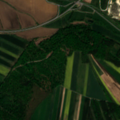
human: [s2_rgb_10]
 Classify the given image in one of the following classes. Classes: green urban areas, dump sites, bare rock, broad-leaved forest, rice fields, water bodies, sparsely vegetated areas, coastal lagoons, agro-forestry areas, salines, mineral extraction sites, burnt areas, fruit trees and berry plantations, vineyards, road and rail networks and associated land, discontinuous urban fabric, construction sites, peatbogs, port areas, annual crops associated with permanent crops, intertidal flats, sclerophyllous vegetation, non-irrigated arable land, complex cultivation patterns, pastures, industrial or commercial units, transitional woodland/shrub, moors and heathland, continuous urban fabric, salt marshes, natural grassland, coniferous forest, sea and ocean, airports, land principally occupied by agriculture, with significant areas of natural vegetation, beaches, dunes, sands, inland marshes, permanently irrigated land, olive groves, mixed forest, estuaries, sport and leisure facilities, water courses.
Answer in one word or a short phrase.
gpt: non-irrigated arable land, land principally occupied by agriculture, with significant areas of natural vegetation, coniferous forest